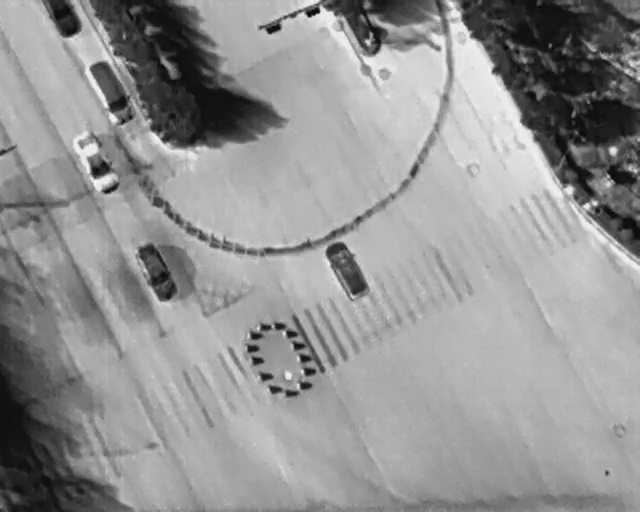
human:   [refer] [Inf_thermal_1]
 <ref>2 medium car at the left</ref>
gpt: <box>[[19, 50, 29, 55, 151], [9, 28, 20, 34, 151]]</box>

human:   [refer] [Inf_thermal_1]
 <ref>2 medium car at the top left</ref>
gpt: <box>[[11, 14, 22, 20, 155], [6, 0, 12, 7, 2]]</box>